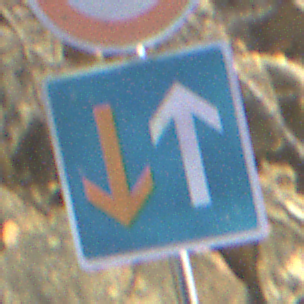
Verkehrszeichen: VorrangVorGegenverkehr
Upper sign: Geschwindigkeit50
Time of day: MorningAfternoon
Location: Outdoor (RoadRail)
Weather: PartlyCloudy
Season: NotSpecified
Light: Natural